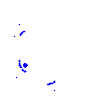
Particle: electron